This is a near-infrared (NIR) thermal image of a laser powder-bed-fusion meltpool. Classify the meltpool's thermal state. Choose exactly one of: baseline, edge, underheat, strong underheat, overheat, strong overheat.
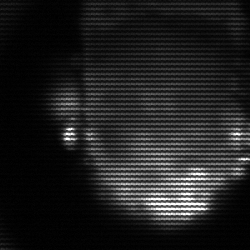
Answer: baseline